Question: I have a set of points derived from a polygon. I am testing several solution in order to obtain the minimum area or the rectangle. As benchmark I am using ArcGIS (10.1).
'''
points = [(5<PHONE>6, <PHONE>.890493258),
(5<PHONE>6, <PHONE>.890493258),
(5<PHONE>6, <PHONE>.890493258),
(5<PHONE>6, <PHONE>.390493258),
(5<PHONE>6, <PHONE>.390493258),
(5<PHONE>6, <PHONE>.890493258),
(5<PHONE>6, <PHONE>.890493258),
(5<PHONE>6, <PHONE>.390493258),
(5<PHONE>6, <PHONE>.390493258),
(5<PHONE>6, <PHONE>.390493258),
(5<PHONE>6, <PHONE>.390493258),
(5<PHONE>6, <PHONE>.390493258),
(5<PHONE>6, <PHONE>.390493258),
(5<PHONE>6, <PHONE>.890493258),
(5<PHONE>6, <PHONE>.890493258),
(5<PHONE>6, <PHONE>.390493258),
(5<PHONE>6, <PHONE>.390493258),
(5<PHONE>6, <PHONE>.390493258),
(5<PHONE>6, <PHONE>.390493258),
(5<PHONE>6, <PHONE>.890493258),
(5<PHONE>6, <PHONE>.890493258),
(5<PHONE>6, <PHONE>.390493258),
(5<PHONE>6, <PHONE>.390493258),
(5<PHONE>6, <PHONE>.890493258),
(5<PHONE>6, <PHONE>.890493258),
(5<PHONE>6, <PHONE>.390493258),
(5<PHONE>6, <PHONE>.390493258),
(5<PHONE>6, <PHONE>.890493258),
(5<PHONE>6, <PHONE>.890493258),
(5<PHONE>6, <PHONE>.390493258),
(5<PHONE>6, <PHONE>.390493258),
(5<PHONE>6, <PHONE>.390493258),
(5<PHONE>6, <PHONE>.390493258),
(5<PHONE>6, <PHONE>.890493258),
(5<PHONE>6, <PHONE>.890493258),
(5<PHONE>6, <PHONE>.390493258),
(5<PHONE>6, <PHONE>.390493258),
(5<PHONE>6, <PHONE>.390493258),
(5<PHONE>6, <PHONE>.390493258),
(5<PHONE>6, <PHONE>.390493258),
(5<PHONE>6, <PHONE>.390493258),
(5<PHONE>6, <PHONE>.890493258),
(5<PHONE>6, <PHONE>.890493258),
(5<PHONE>6, <PHONE>.890493258),
(5<PHONE>6, <PHONE>.890493258),
(5<PHONE>6, <PHONE>.390493258),
(5<PHONE>6, <PHONE>.390493258),
(5<PHONE>6, <PHONE>.890493258),
(5<PHONE>6, <PHONE>.890493258),
(5<PHONE>6, <PHONE>.390493258),
(5<PHONE>6, <PHONE>.390493258),
(5<PHONE>6, <PHONE>.890493258),
(5<PHONE>6, <PHONE>.890493258),
(5<PHONE>6, <PHONE>.390493258),
(5<PHONE>6, <PHONE>.390493258),
(5<PHONE>6, <PHONE>.890493258),
(5<PHONE>6, <PHONE>.890493258),
(5<PHONE>6, <PHONE>.390493258),
(5<PHONE>6, <PHONE>.390493258),
(5<PHONE>6, <PHONE>.890493258),
(5<PHONE>6, <PHONE>.890493258)]
'''
One solution is use 'cv.MinAreaRect2()' of OpenCV.
> The function cv.MinAreaRect2 finds a circumscribed rectangle of the
minimal area for 2D point set by building convex hull for the set and
applying rotating calipers technique to the hull.
'''
import cv
# (x,y) - center point of the box
# (w,h) - width and height of the box
# theta - angle of rotation
((x,y),(w,h),th) = cv.MinAreaRect2(points)
print ((x,y),(w,h),th)
(<PHONE>, <PHONE>.5), (10.28591251373291, 18.335756301879883), -63.43495178222656)
# get vertex
box_vtx = cv.BoxPoints(((x,y),(w,h),th))
print box_vtx
(<PHONE>, <PHONE>.0), <PHONE>, <PHONE>.0), <PHONE>, <PHONE>.0), <PHONE>, <PHONE>.0)
'''
when I convert 'box_vtx' in a shapefile in order to view in ArcGIS and compare with <URL>I can see this difference as shown in the following picture,
where:
- - -

Working with OpenCV compared with solution proposed in this <URL>:
'''
import osgeo.gdal, ogr
import cv
poly = "...\polygon.shp"
shp = osgeo.ogr.Open(poly)
layer = shp.GetLayer()
feature = layer.GetFeature(0)
geometry = feature.GetGeometryRef()
pts = geometry.GetGeometryRef(0)
# get point of the polygon border (the points above)
points = []
for p in xrange(pts.GetPointCount()):
points.append((pts.GetX(p), pts.GetY(p)))
# Convex Hull
CH1 = geometry.ConvexHull
# i didn't find a method to extarct the points
print CH1()
# works with openCV
cvxHull = cv.ConvexHull2(points, cv.CreateMemStorage(), return_points=True)
print cvxHull
<cv2.cv.cvseq object at 0x00000000067CCF90>
'''
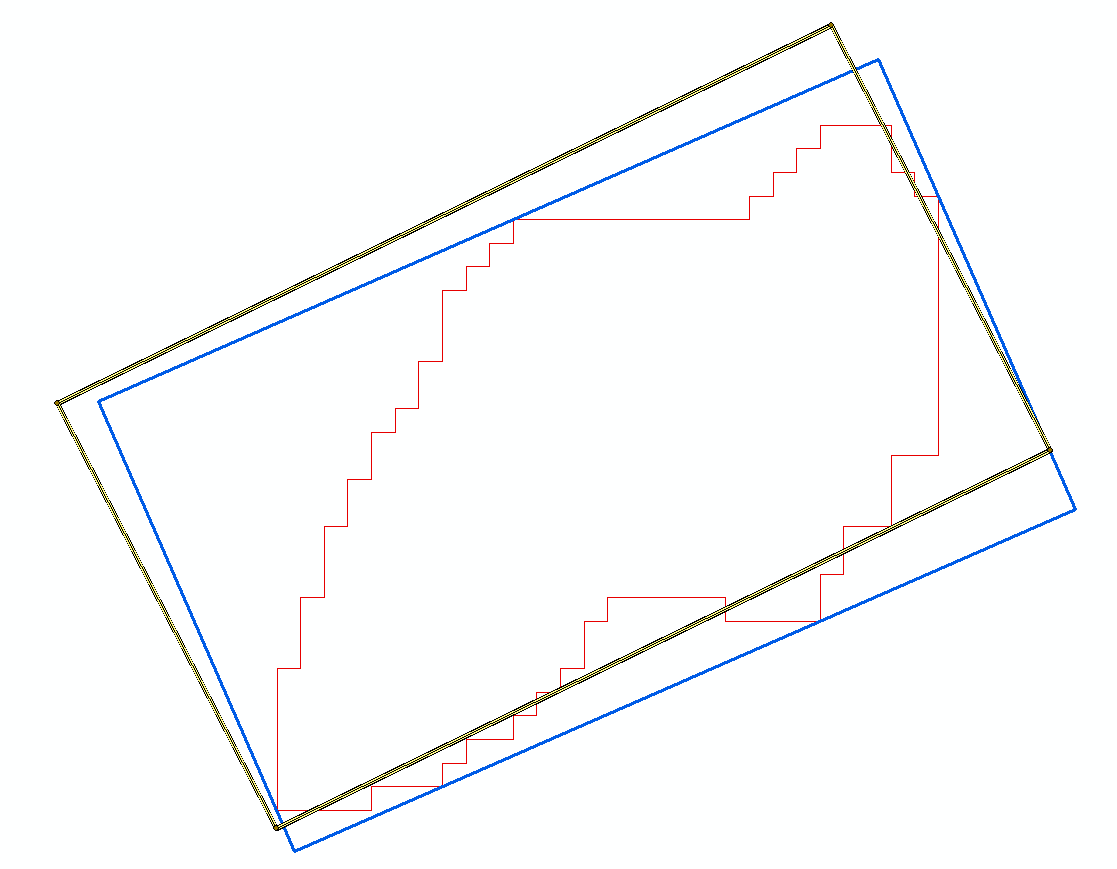
Answer: I haven't looked at OpenCV code, but it seems likely that large x,y products are being subtracted from other large x,y products in its calculations. The offsets in your x values use about 19 bits, and those of y about 23, so such subtraction can result in a loss of about 42 bits from the 53 that typical double precision numbers carry. (See <URL>.
In short, OpenCV may have a rounding, underflow, or overflow problem in 'MinAreaRect2()' or in 'BoxPoints()'.
Things to check or tests to develop include:
* Display and print the points of OpenCV's convex hull computation
* On the graph, display the centers of OpenCV's and ArcGIS's rectangles, and print distances from those centers to the corners of the displayed rectangles
* Rerun the computations and graph with a translated data set (see below), to reduce the underflow effect of subtracting large numbers from each other
Translating the data set before the OpenCV computation can cut the number of bits lost in half. Produce a new set of points via code like the following, and try the computation with the new data set:
'''
s = points # points = original data set
n = len(s)
cx = sum(zip(*s)[0])/n
cy = sum(zip(*s)[1])/n
points = map(lambda p: (p[0]-cx, p[1]-cy), s)
# Now points = translated data set
'''
In the above code, 'zip(*s)' unzips the list of (x,y) points into two lists, with the x values listed in zip(*s)[0] and the y values listed in zip(*s)[1]. Thus (cx,cy) represents the center of mass of points listed in s. The map expression applies a function to elements of an iterable. The function returns a point translated by (-cx,-cy). The value of the map expression is a list of translated points. Note, it might be preferable to set 'cx = int(sum(zip(*s)[0])/n)' and 'cy = int(sum(zip(*s)[1])/n)' so that lattice points remain lattice points, if that is what you are computing with. The beneficial effect of removing large offsets remains, and less rounding will occur during translation.
I ran tests with offsets subtracted from the data set and from the hull (supposing the hull is as shown in <URL> would be the same; but as ox,oy increase, they begin to differ and soon become nearly random.
'''
ox oy T cx T cy height width theta
0 0 6.2500 7.7500 11.5709 13.7281 -78.6901
64 125 6.2500 7.7500 11.5709 13.7281 -78.6901
256 625 6.2500 7.7501 11.5709 13.7281 -78.6901
1024 3125 6.2500 7.7500 11.5709 13.7281 -78.6901
4096 15625 6.2500 7.7510 11.5709 13.7281 -78.6901
16384 78125 6.2500 7.7578 11.5709 13.7281 -78.6901
65536 390625 6.2500 7.7812 11.5709 13.7281 -78.6901
262144 <PHONE> 6.3125 7.7500 11.5709 13.7281 -78.6901
<PHONE> <PHONE> 6.2500 8.0000 11.5709 13.7281 -78.6901
<PHONE> 48828125 7.0000 11.0000 12.0000 14.0000 -90.0000
<PHONE> 244140625 8.0000 15.0000 16.0000 14.0000 -90.0000
671<PHONE>5 8.0000 -21.0000 16.0000 0.0000 -0.0000
'''
Here is the code that produced the data shown above:
'''
#!/usr/bin/python
import cv
base = [(1,1), (0,4), (2,9), (5,11), (8,14), (13,9), (14,4), (12,3), (2,1), (1,1)]
ox, oy, boxes = 0, 0, []
print ' ox oy T cx T cy height width theta'
for i in range(3,15):
poly = map(lambda p: (p[0]+ox, p[1]+oy), base)
(x,y), (w,h), th = cv.MinAreaRect2(poly)
boxes.append((ox, oy, cv.BoxPoints(((x,y),(w,h),th))))
print ('{:10d} {:10d} {:9.4f} {:9.4f} {:9.4f} {:9.4f} {:9.4f}'.format(
ox, oy, x-ox, y-oy, w, h, th))
ox, oy = 4**i, 5**i
print '
ox oy T x T y T x T y T x T y T x T y'
for (ox, oy, box) in boxes:
print '{:10d} {:10d}'.format(ox, oy),
for p in box:
print '{:9.4f} {:9.4f}'.format(p[0]-ox, p[1]-oy),
print
'''